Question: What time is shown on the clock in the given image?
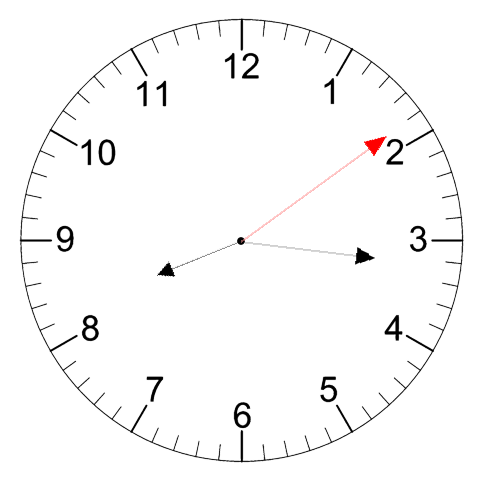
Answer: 08:16:09